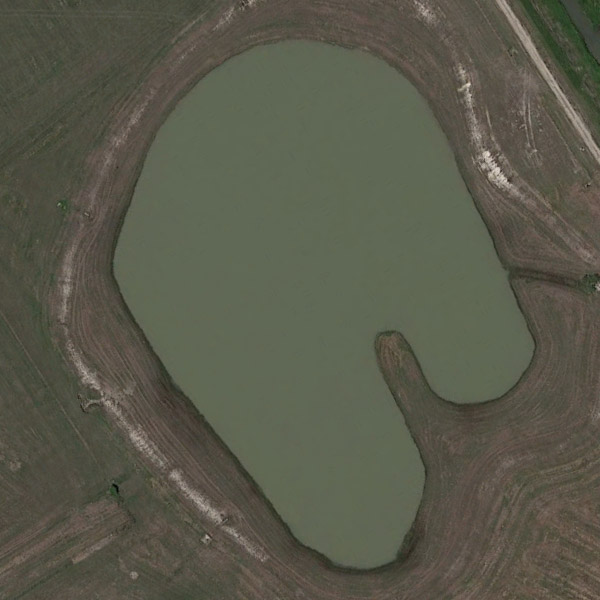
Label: Pond